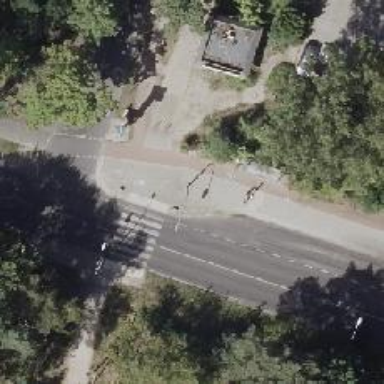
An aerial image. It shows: Pedestrian crossing with zebra markings on the footway.